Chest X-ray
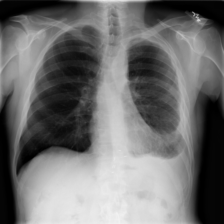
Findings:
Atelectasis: negative
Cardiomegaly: negative
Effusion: negative
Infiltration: negative
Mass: negative
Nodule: negative
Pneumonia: negative
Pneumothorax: negative
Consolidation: negative
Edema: negative
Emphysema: negative
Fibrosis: negative
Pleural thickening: positive
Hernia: negative